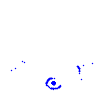
Particle: pion